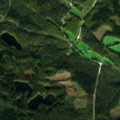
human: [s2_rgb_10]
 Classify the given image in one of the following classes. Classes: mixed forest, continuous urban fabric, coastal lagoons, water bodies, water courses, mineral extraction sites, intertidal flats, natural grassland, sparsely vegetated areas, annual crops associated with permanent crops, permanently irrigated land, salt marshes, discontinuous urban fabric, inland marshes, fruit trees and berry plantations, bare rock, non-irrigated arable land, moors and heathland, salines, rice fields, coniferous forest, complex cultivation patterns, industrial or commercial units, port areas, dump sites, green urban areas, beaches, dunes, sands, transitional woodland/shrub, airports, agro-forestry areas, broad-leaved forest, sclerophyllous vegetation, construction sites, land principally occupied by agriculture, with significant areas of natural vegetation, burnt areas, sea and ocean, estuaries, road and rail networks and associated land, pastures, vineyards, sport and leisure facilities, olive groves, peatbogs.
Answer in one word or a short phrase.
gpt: coniferous forest, mixed forest